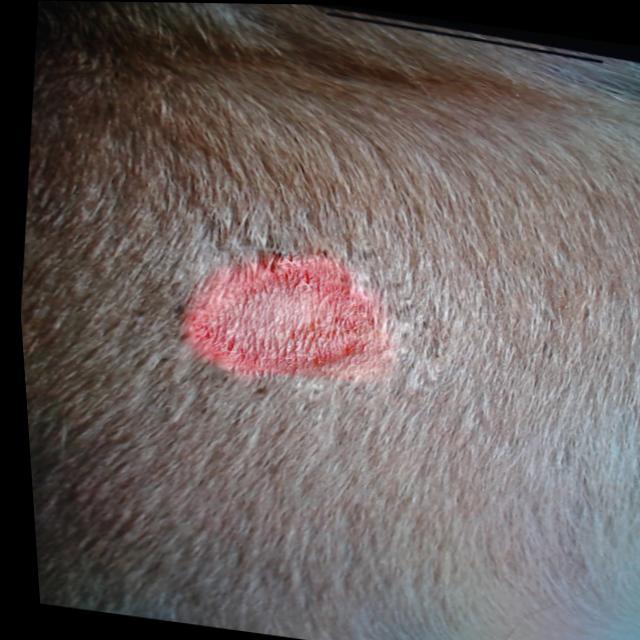
Canine ringworm (Dermatophytosis) — fungal infection caused by Microsporum or Trichophyton. Presents with circular alopecia, scaling, crusting, and broken hairs.